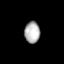
Tissue: lung
Cell type: Others
Senescence score: 0.1499
Nuclear area (px): 323
Mean DAPI intensity: 178.059